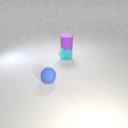
small cyan metal cylinder to the right of small blue rubber sphere